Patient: sex M, age 71
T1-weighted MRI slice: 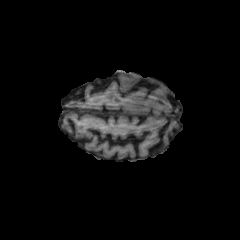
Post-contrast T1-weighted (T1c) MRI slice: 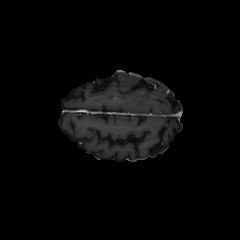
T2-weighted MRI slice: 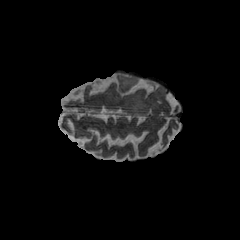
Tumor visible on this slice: yes
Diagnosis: Glioblastoma, IDH-wildtype
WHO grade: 4